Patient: sex M, age 53
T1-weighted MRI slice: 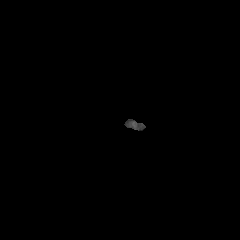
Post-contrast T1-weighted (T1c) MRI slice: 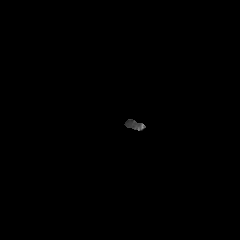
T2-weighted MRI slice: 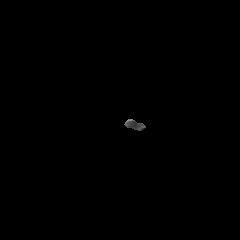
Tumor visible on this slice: no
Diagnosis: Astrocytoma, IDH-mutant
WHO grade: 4